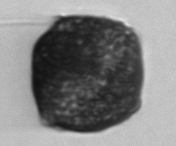
Label: Alexandrium_catenella